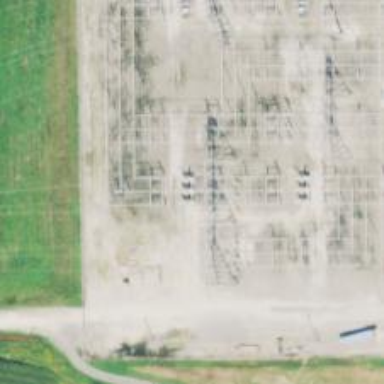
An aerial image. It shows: Switch for power supply.